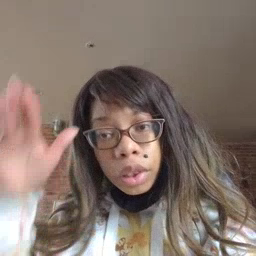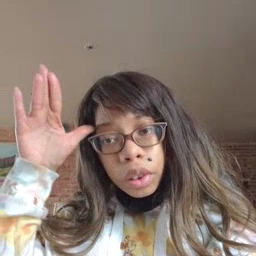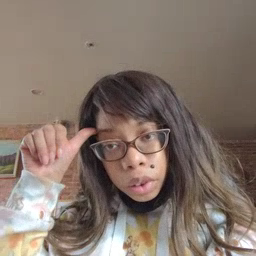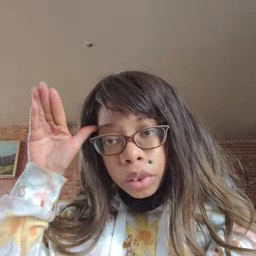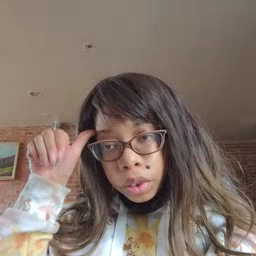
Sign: donkey